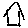
Label: house